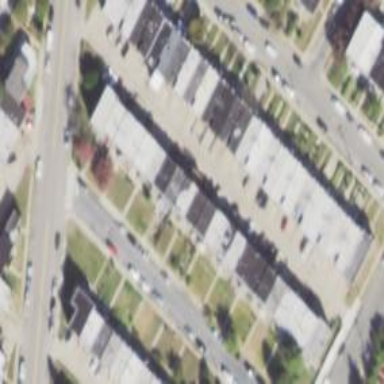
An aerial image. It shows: Alley classified as service road.